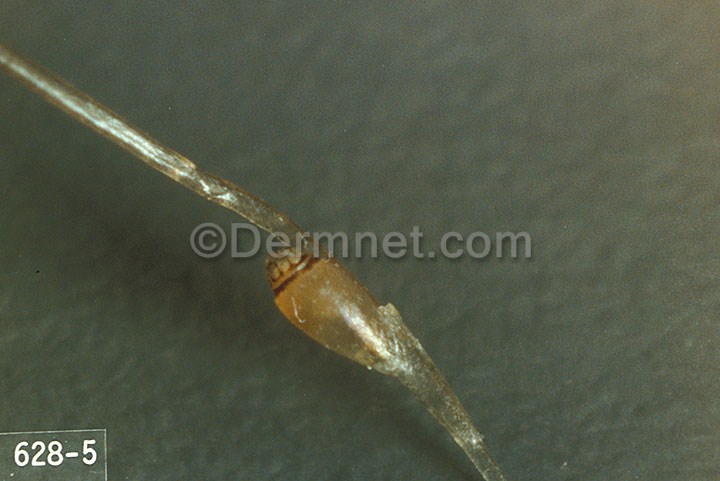
Disease: Scabies Lyme Disease and other Infestations and Bites